Interaction volume radius: 10 \u00c5
Interaction volume height: 30 \u00c5
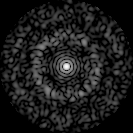
Disorder parameter: 0.8291